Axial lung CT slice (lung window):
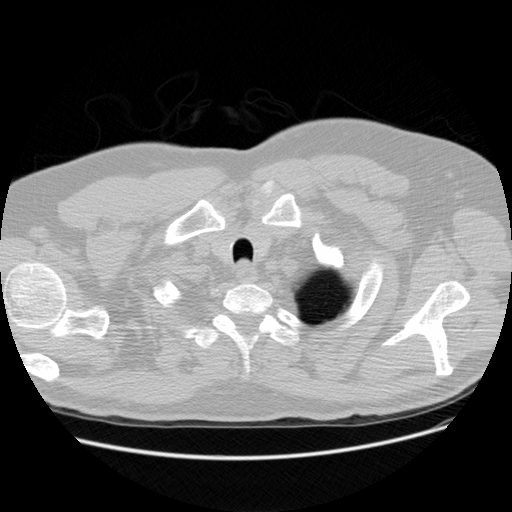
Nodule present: no